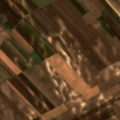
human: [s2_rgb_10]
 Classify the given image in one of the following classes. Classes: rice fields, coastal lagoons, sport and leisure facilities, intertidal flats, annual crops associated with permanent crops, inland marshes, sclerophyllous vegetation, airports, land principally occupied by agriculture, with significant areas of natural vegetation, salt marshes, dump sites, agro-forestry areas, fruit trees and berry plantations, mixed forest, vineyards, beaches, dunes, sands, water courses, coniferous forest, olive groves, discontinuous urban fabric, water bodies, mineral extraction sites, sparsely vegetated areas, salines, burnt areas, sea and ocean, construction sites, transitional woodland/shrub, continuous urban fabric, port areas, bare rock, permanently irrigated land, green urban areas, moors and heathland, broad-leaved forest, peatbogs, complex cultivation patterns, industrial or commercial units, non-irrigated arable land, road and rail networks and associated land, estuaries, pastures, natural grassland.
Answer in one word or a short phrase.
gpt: non-irrigated arable land